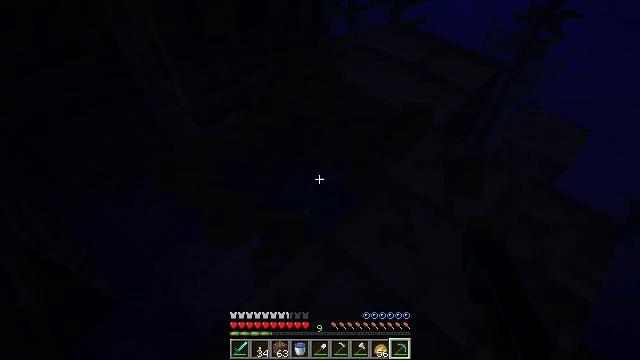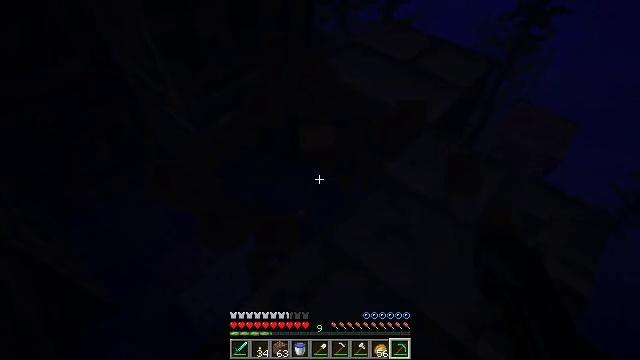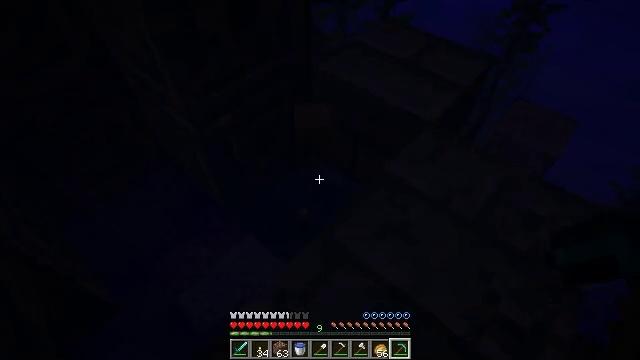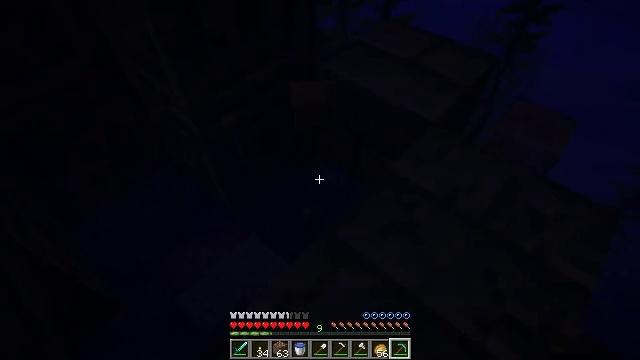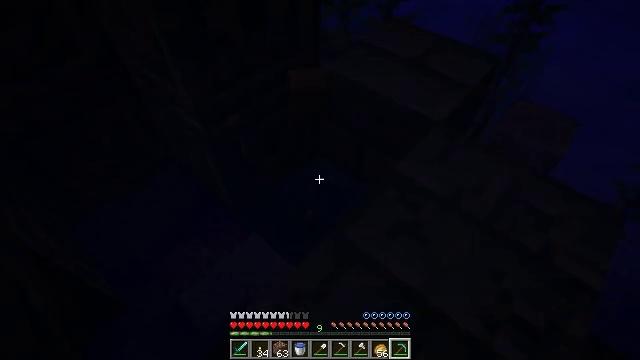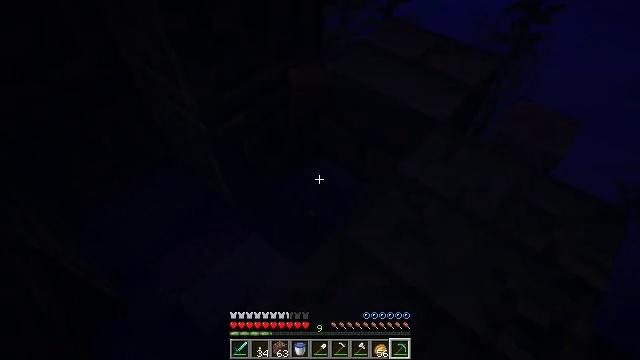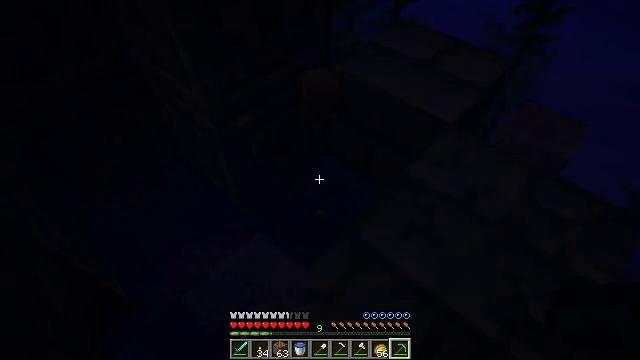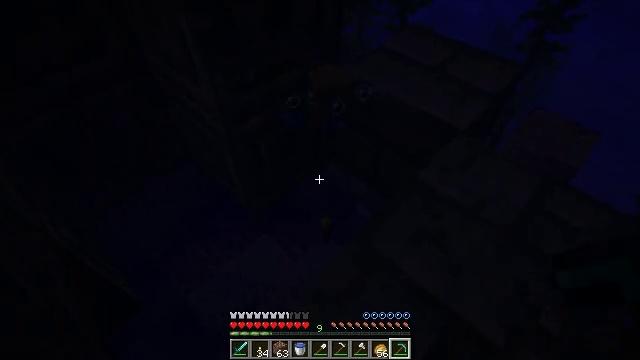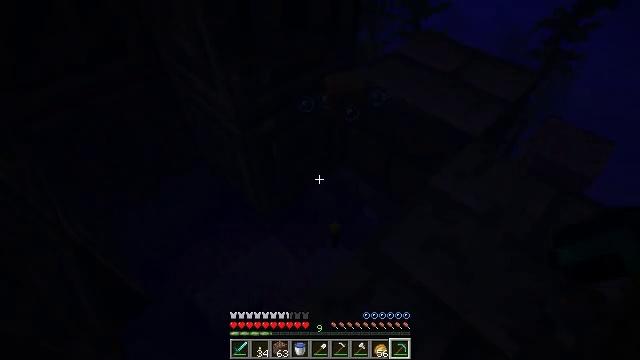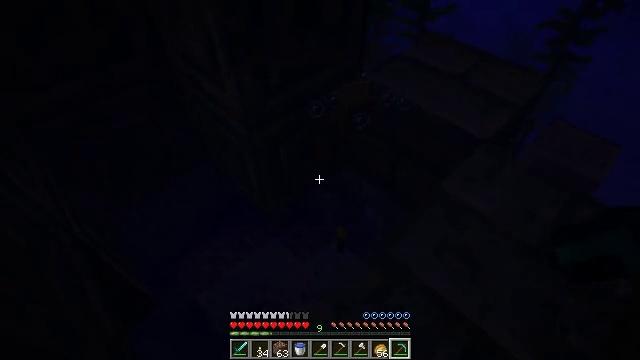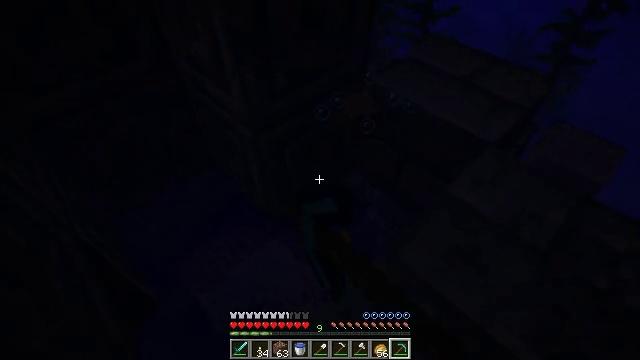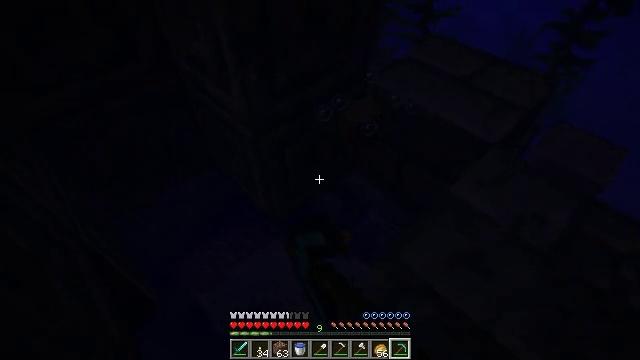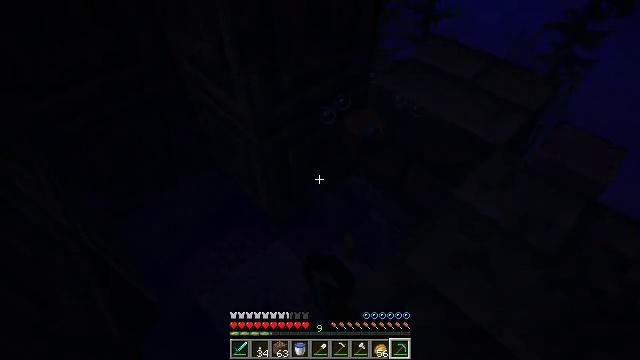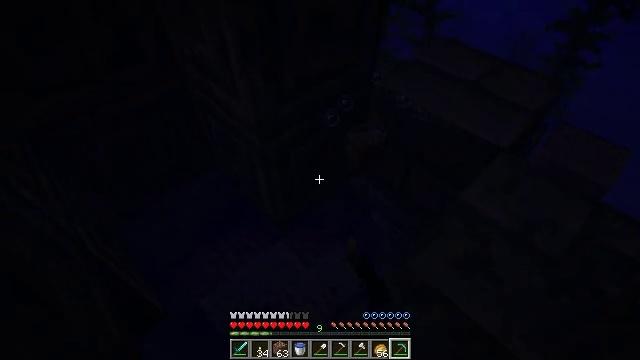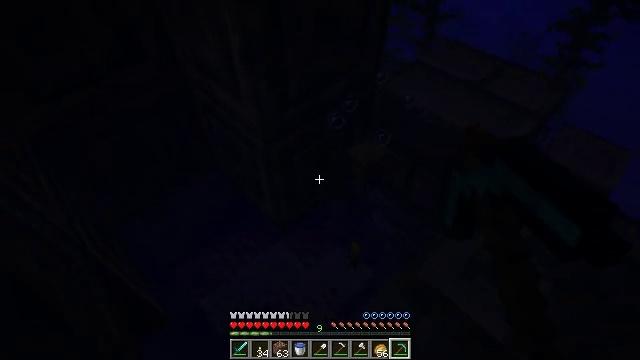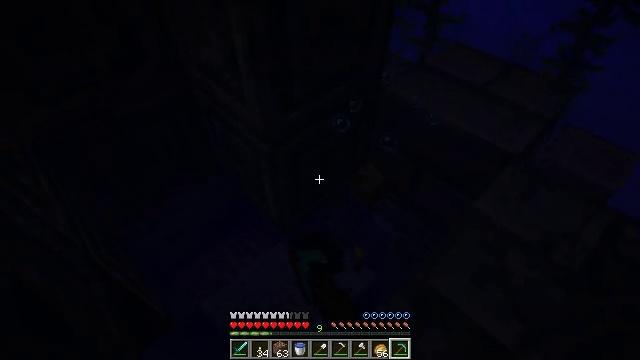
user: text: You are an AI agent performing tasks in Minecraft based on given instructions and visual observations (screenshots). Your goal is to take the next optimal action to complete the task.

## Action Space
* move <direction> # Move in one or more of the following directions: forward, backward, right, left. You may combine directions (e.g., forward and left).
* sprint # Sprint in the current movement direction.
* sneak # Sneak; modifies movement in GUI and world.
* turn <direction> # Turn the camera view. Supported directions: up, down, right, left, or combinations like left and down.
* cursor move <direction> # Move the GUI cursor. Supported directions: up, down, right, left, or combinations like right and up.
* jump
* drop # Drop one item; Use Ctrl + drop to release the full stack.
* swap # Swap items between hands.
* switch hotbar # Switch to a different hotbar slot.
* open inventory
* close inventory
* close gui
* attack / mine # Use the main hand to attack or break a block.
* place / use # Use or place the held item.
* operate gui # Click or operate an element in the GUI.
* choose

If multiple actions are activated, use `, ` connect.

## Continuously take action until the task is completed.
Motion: motion action
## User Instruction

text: Destroy the chiseled stone bricks block.
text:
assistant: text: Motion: move left, sneak, turn right, attack / mine
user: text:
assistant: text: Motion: move left, sneak, attack / mine
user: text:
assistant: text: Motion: move left, sneak, attack / mine
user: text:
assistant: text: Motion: move left, sneak, attack / mine
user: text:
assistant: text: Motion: move left, sneak, attack / mine
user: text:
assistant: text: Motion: move left, sneak, attack / mine
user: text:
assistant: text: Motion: move left, sneak, turn left, attack / mine
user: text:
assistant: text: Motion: move forward and move left, sneak, turn left, attack / mine
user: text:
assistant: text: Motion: move forward and move left, sneak, attack / mine
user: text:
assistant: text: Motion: move forward and move left, sneak, attack / mine
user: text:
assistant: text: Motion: move forward and move left, sneak, attack / mine
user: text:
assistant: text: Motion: move forward and move left, sneak, attack / mine
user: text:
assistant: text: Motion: move forward and move left, sneak, attack / mine
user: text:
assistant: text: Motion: sneak, attack / mine
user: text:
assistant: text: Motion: sneak, attack / mine
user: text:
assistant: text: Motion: sneak, attack / mine
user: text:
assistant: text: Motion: sneak, attack / mine
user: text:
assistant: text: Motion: sneak, attack / mine
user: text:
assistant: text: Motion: sneak, attack / mine
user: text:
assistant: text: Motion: sneak, attack / mine
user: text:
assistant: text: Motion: sneak, attack / mine
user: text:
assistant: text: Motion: sneak, attack / mine
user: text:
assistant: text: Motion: sneak, attack / mine
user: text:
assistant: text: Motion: sneak, attack / mine
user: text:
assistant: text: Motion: sneak, attack / mine
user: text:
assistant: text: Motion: sneak, attack / mine
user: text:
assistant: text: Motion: sneak, attack / mine
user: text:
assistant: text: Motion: sneak, attack / mine
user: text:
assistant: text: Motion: sneak, attack / mine
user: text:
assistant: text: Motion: sneak, attack / mine